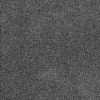
Atmospheric dust classification: dusty